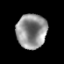
Tissue: prostate
Cell type: T cells
Senescence score: 0.3529
Nuclear area (px): 1021
Mean DAPI intensity: 144.65